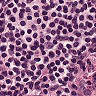
Metastatic tissue present: no